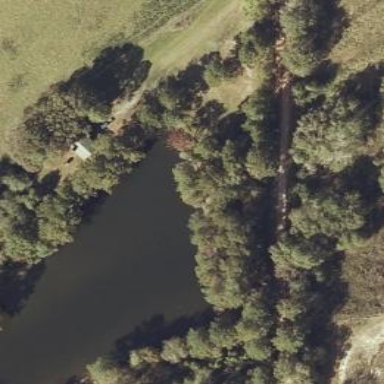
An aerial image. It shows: Serene pond surrounded by nature.